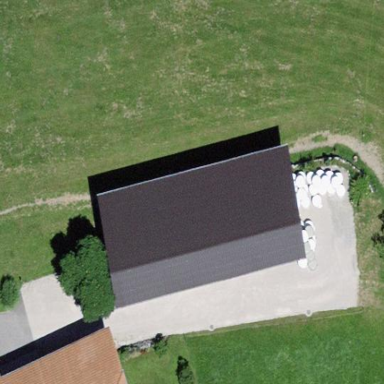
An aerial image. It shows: Barn.